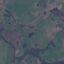
Land use / land cover class: Pasture